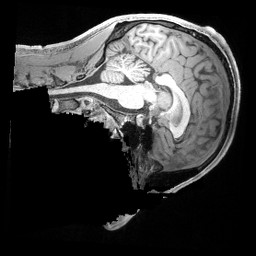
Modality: T1w
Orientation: sagittal
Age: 24
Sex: male
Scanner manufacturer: siemens
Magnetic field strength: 3 T
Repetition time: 2.4 s
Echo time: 0.00228 s